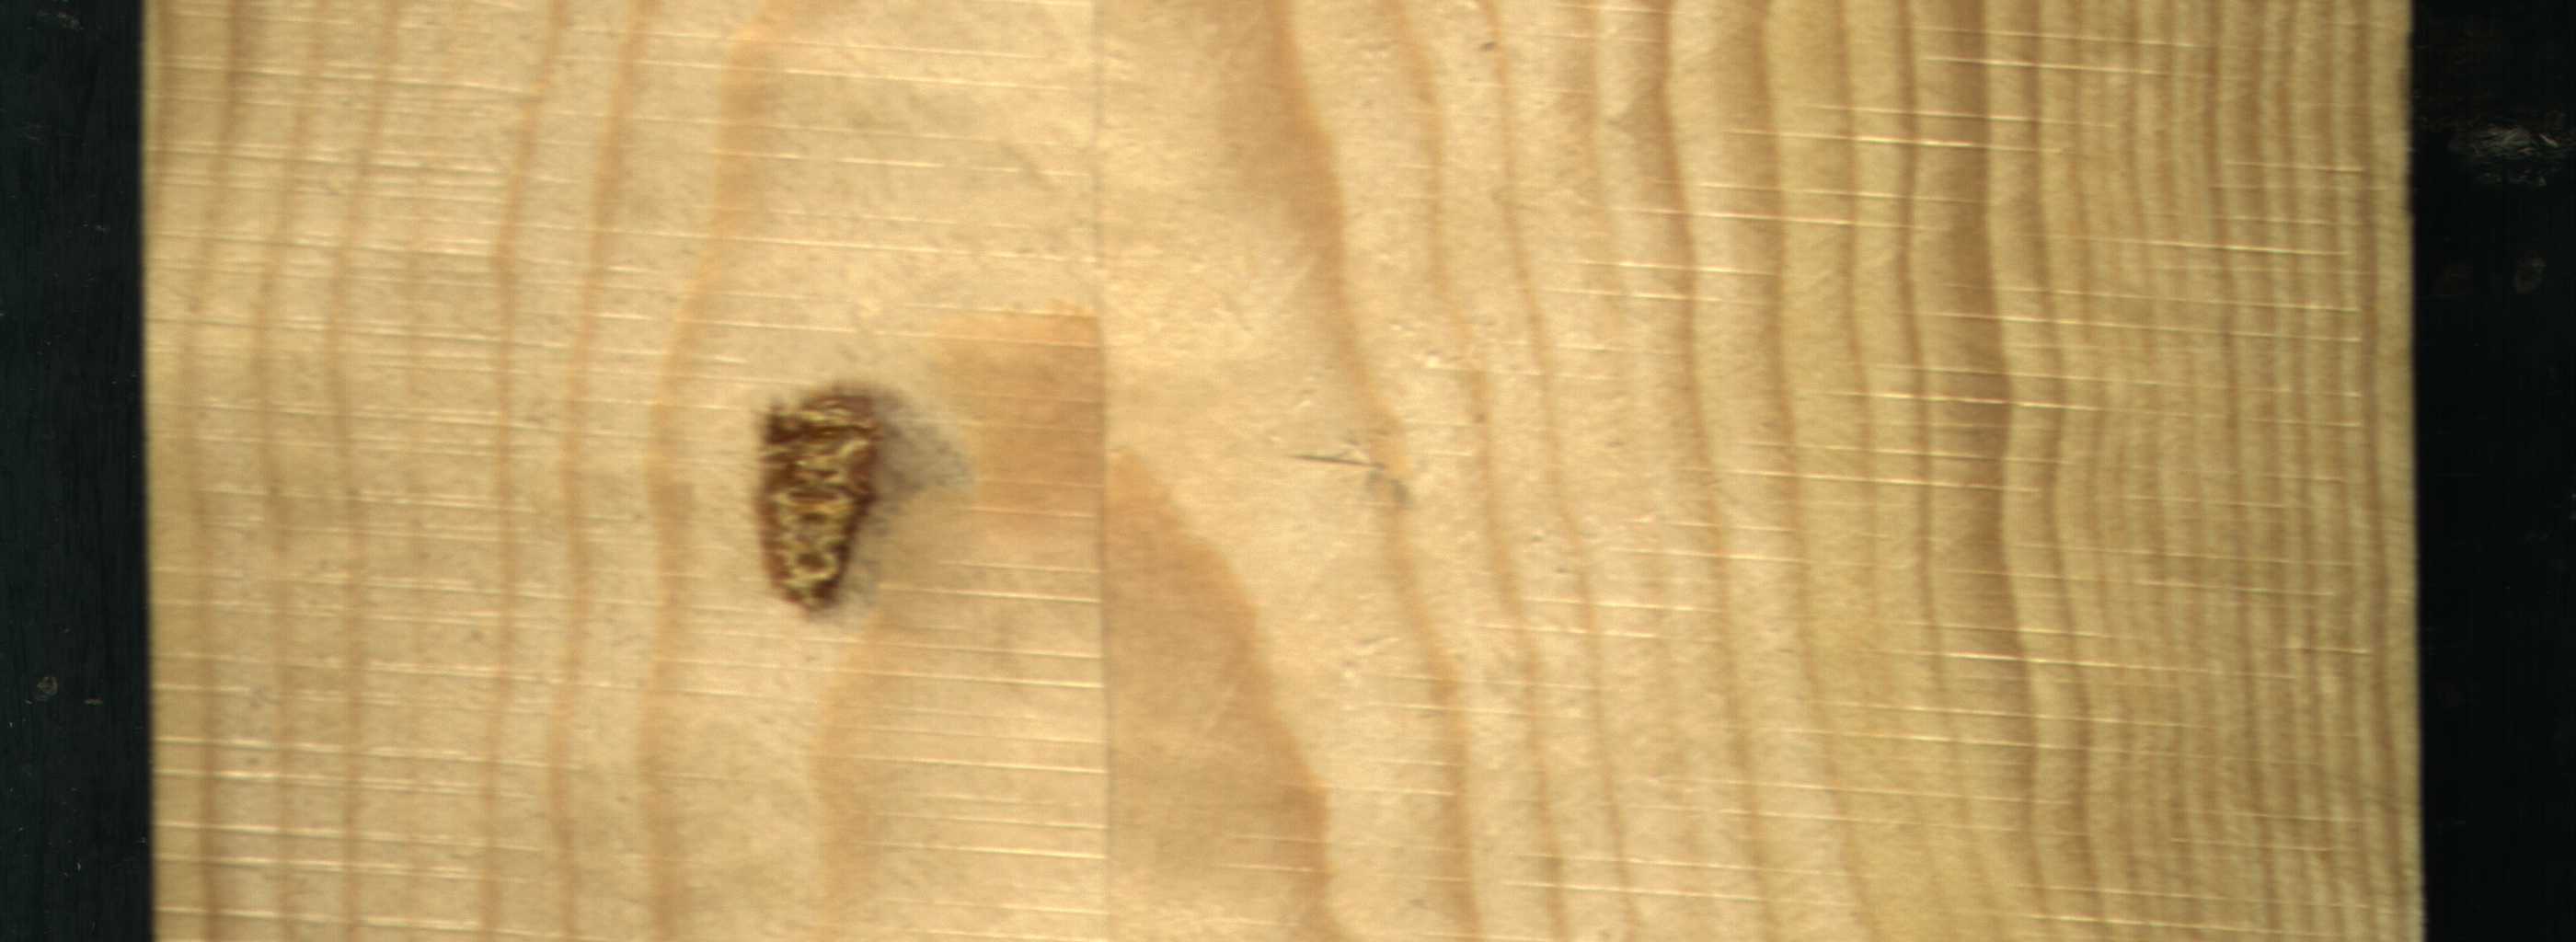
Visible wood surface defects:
resin